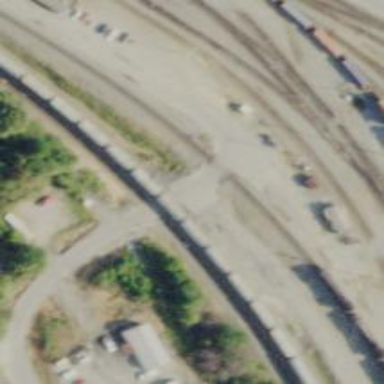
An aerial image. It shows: Level crossing with lights at railway intersection.